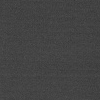
Atmospheric dust classification: dusty